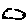
Label: cloud